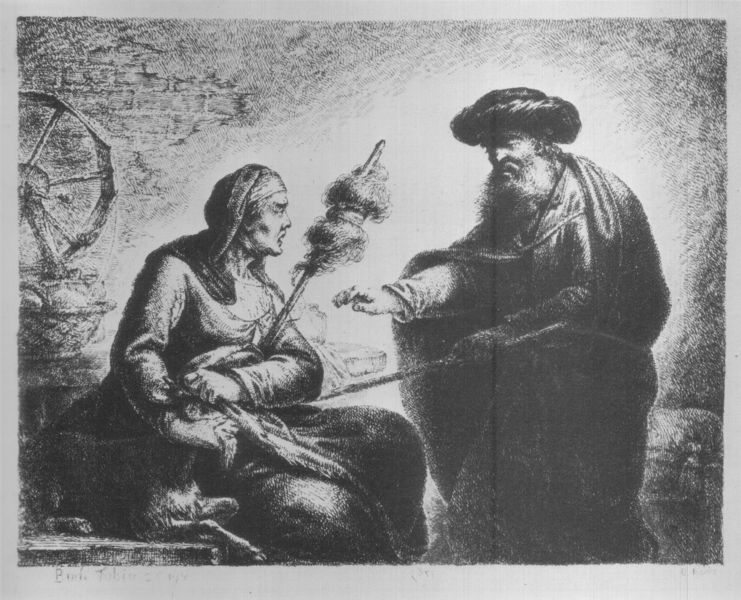
Titel: Der blinde Tobias mit Hanna wegen des Zickleins im Streit
Künstler: Bernhard Rode
Standort: Kiel
Institution: Kunsthalle zu Kiel der Christian-Albrechts-Universität
Schlagwörter: dunkel, hand, mann, schatten, umhang, weiß, sitzen, frau, grau, hell, hut, kleid, licht, profil, raum, schwarz, skizze, zeichnung, haus, hund, obst, tier, tuch, gespräch, haube, alt, bart, wand, alte, angebot, rembrandt, schale, stehen, tod, herr, holland, innenraum, signatur, gewand, mantel, händler, kaufmann, paar, arbeit, handel, stock, helldunkel, kopfbedeckung, holzschnitt, papier, liegen, düster, unterhaltung, alter mann, stab, heu, mauer, ziegel, grafik, graphik, signiert, rad, fight, hat, könig, men, people, priest, robes, white, women, black, dark, dress, gray, grey, nose, old, painting, robe, sitting, wall, woman, kopftuch, wolle, korb, old woman, sewing, two, ziegenbart, katze, lamm, alter, blind, greis, orient, spot, kohle, druck, druckgraphik, schnitt, schwarz weiss, druckgrafik, radierung, stich, lithografie, greifen, woodcut, knien, niederländisch, entwurf, verhandlung, streicheln, kraulen, kerzenlicht, anklage, putz, food, man, stone, mittelalter, bettler, heiliger, kaufen, löwe, light, night, drawing, kupferstich, verstecken, alte frau, black and white, bock, turban, shadow, cap, chin, coat, fur, mouth, scarf, sketch, beard, old man, prophet, ziegenbock, ziege, käufer, araber, sultan, spindel, spinnen, spinnrad, parzen, rocken, spinnerin, ras, abwehr, ziegen, human, basket, filzhut, arms, brick, bricks, pencil, animal, balls, legs, cloth, mill, fingers, zeigegestus, wunder, schummrig, schützen, charcoal, lithograph, goat, sheep, haspel, money, wool, work, worker, stick, scepter, indian, standing, biblical, staff, angry, grab, wheel, spotlicht, moustache, dfgh, unangenehm, pole, reach, parze, trade, broom, spinnrocken, prisoner, rumpelstilzchen, spinning, glow, gfhgfh, klotho, lachesis, lebensfaden, sinnrad, turba, zhörner, inside, arguing, cell, cotton, spindle, confession, thumb, merchant, charcol, hidden, yarn, fur hat, hiding, reaching, sew, rawing, spinnwendel, spinning wheel, garments, magi, grasp, zuckerwatte, heel, spell, wisdom, turbin, broomstick, mop, sleeping beauty, curse, spinster, wheele, dracht, approach, majestrate, women and man, misunderstanding, spinnning